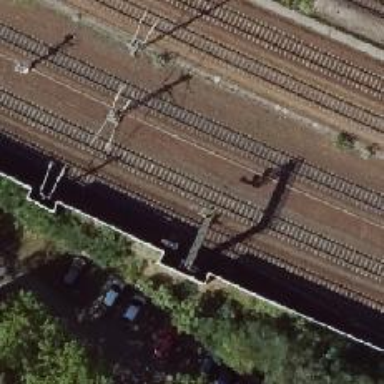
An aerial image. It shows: Railway signal.